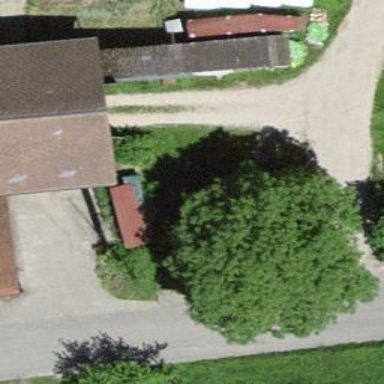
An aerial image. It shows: Garage.